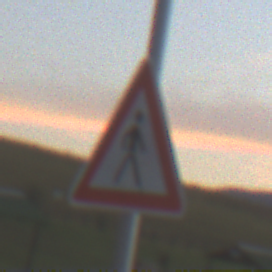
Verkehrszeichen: FussgaengerLinks
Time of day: SunriseSunset
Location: Outdoor (RoadRail)
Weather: PartlyCloudy
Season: NotSpecified
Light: Natural